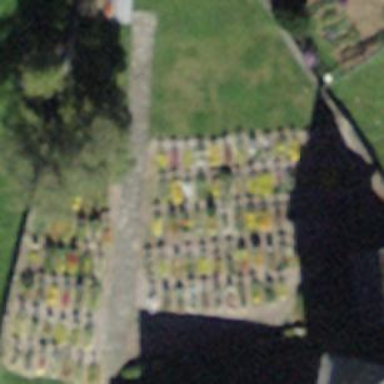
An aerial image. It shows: Grave yard.